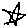
Label: star